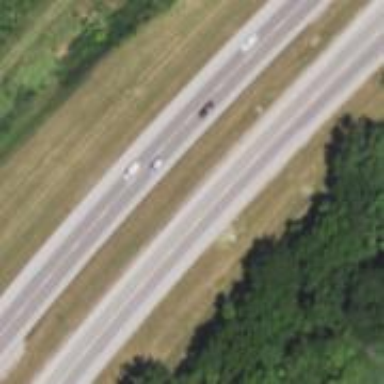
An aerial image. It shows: Asphalt road classified as trunk highway.